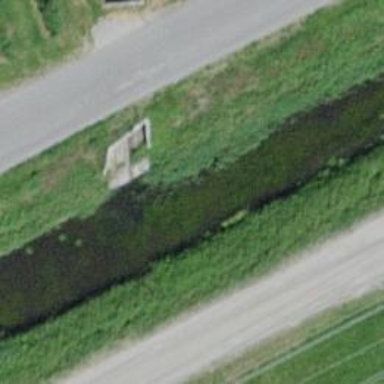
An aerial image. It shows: Culvert tunnel under canal.